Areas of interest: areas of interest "Anhui Xinhua College Basketball Court"
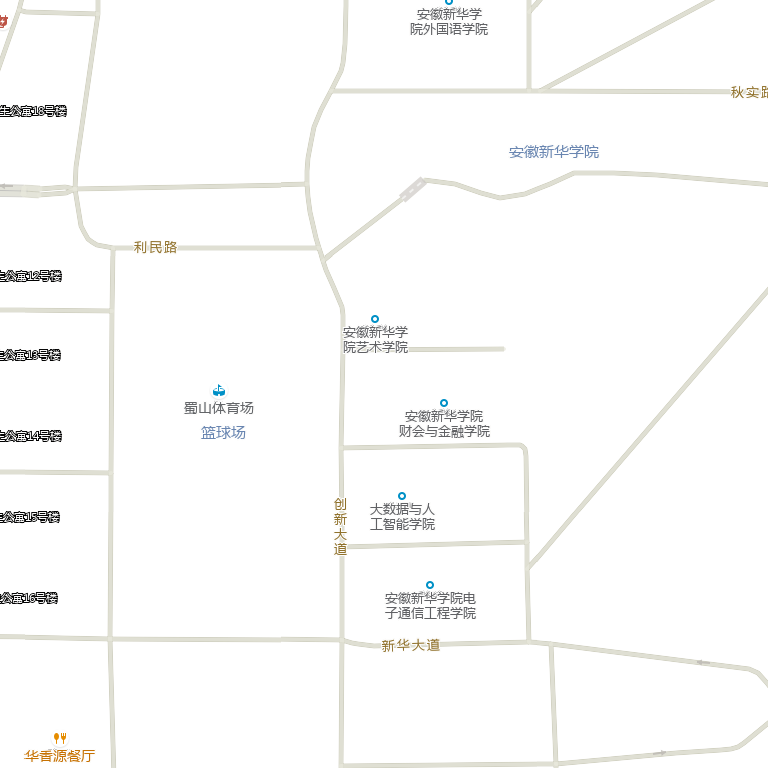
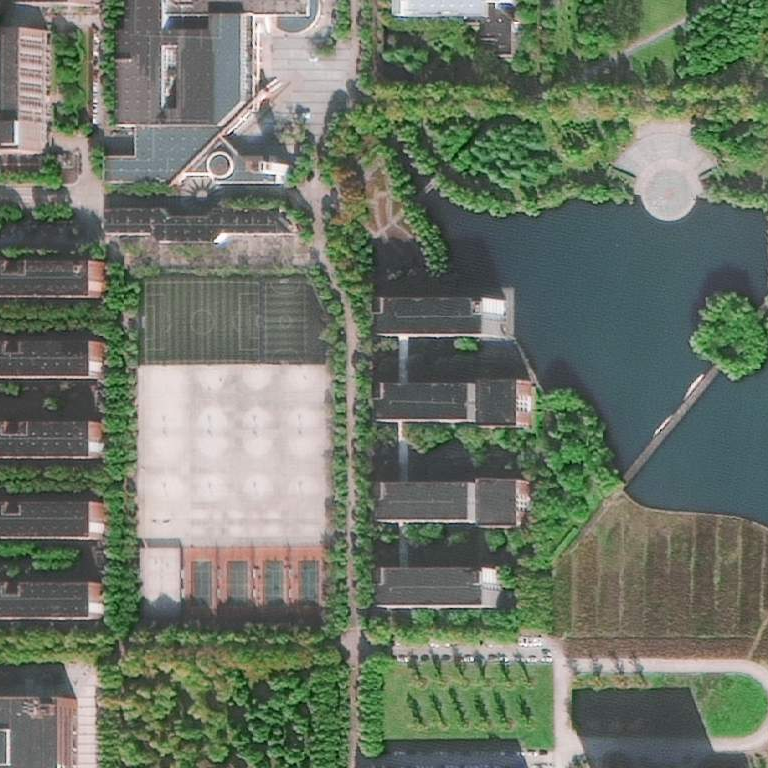